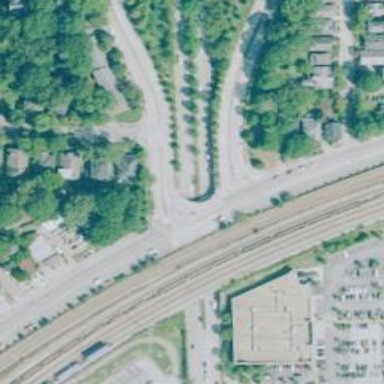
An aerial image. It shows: Trunk link highway.